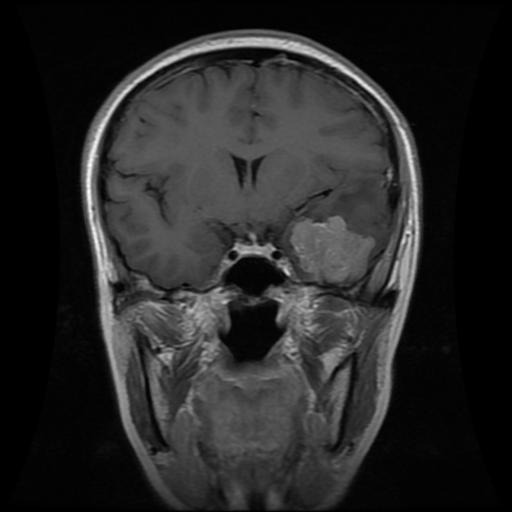
Label: meningioma